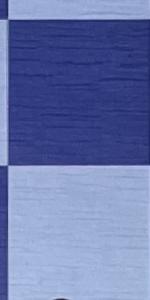
Label: Empty